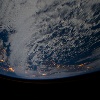
Label: cloud